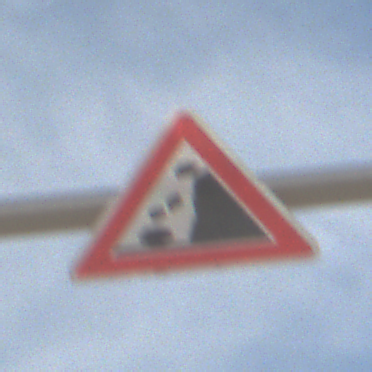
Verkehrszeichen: SteinschlagRechts
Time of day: MorningAfternoon
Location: Outdoor (Urban)
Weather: PartlyCloudy
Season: NotSpecified
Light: Natural